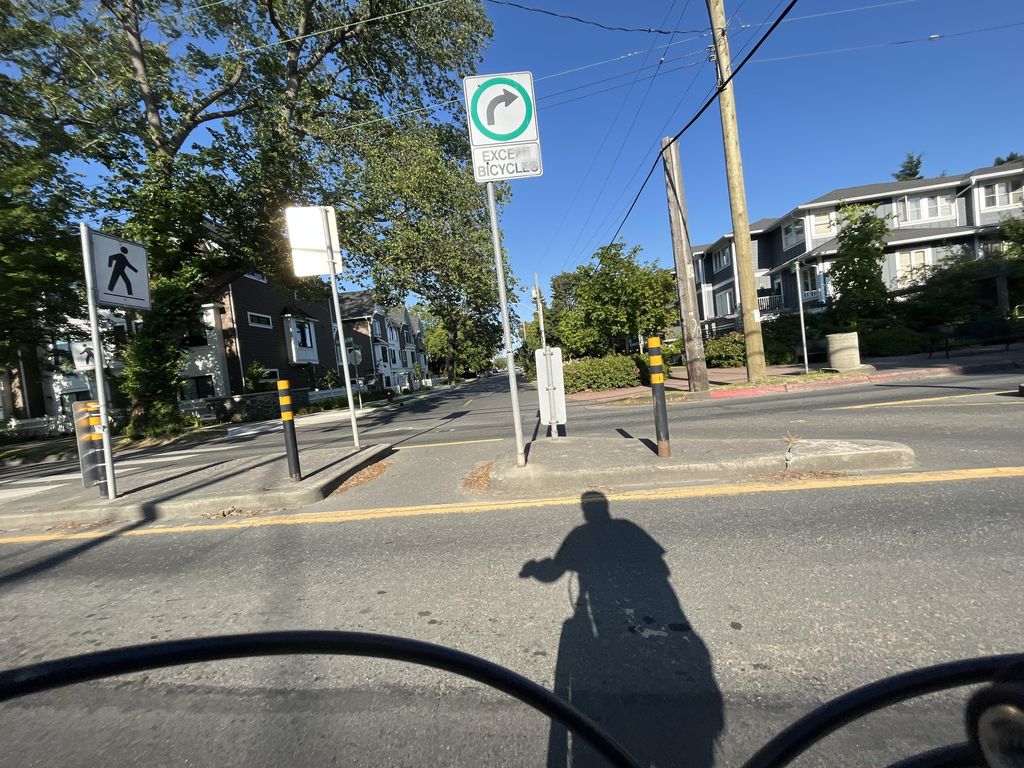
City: victoria